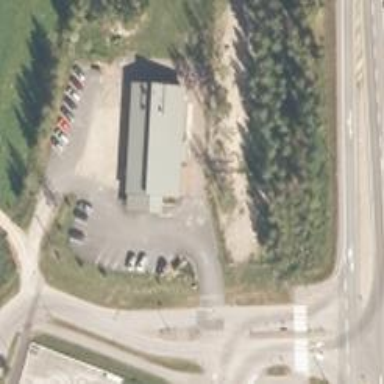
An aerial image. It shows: Veterinary facility.